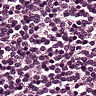
Metastatic tissue present: no